Question: I have a XML file saved with UTF-8 encoding that I want to parse through a xslt file using 'XslCompiledTransform'. The problem is however that it puts a odd symbol (See image below) in front of my spaces which causes problems further down the line (Splitting the string with space, etc.)
The odd thing is that spaces from the original xml file are working fine but the spaces (' ') in the xslt file DOES not.

Here is the code I have so far:
'''
public void TransformXmlFromXslt(object obj)
{
XDocument doc = XDocument.Load(@"C:\Temp\Input.xml");
XslCompiledTransform _datawashXslt = new XslCompiledTransform();
XsltArgumentList _xsltArgumentList = new XsltArgumentList();
_xsltArgumentList.AddExtensionObject("urn:script-items", obj);
_datawashXslt.Load(@"C:\Temp\Template.xslt");
using (var reader = doc.CreateReader())
{
using (var writer = XmlWriter.Create(@"C:\Temp\Output.xml"))
{
_datawashXslt.Transform(reader, _xsltArgumentList, writer);
}
}
}
'''
Here is the xml + xslt file I have used:
Xslt: <URL>
Xml: <URL>
EDIT: After reading <URL> I think it's reading the document as iso-8859-1 but why? I have no clue
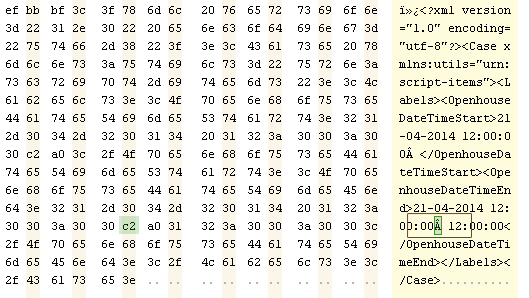
Answer: try using the 'concat' function
'''
<xsl:value-of select="concat(HomeAabHusDato, ' ', HomeAabHusSlutTid)"/>
'''